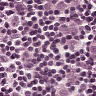
Metastatic tissue present: yes